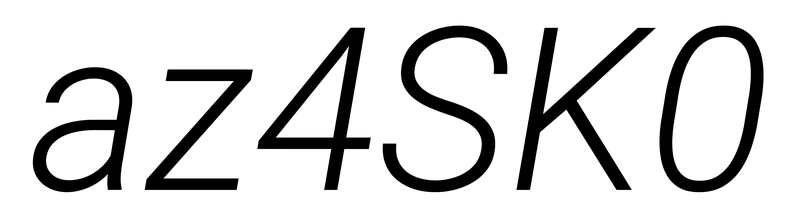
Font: Roboto-Italic_Light_Italic